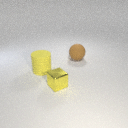
large yellow rubber cylinder to the left of small yellow metal cube